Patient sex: M
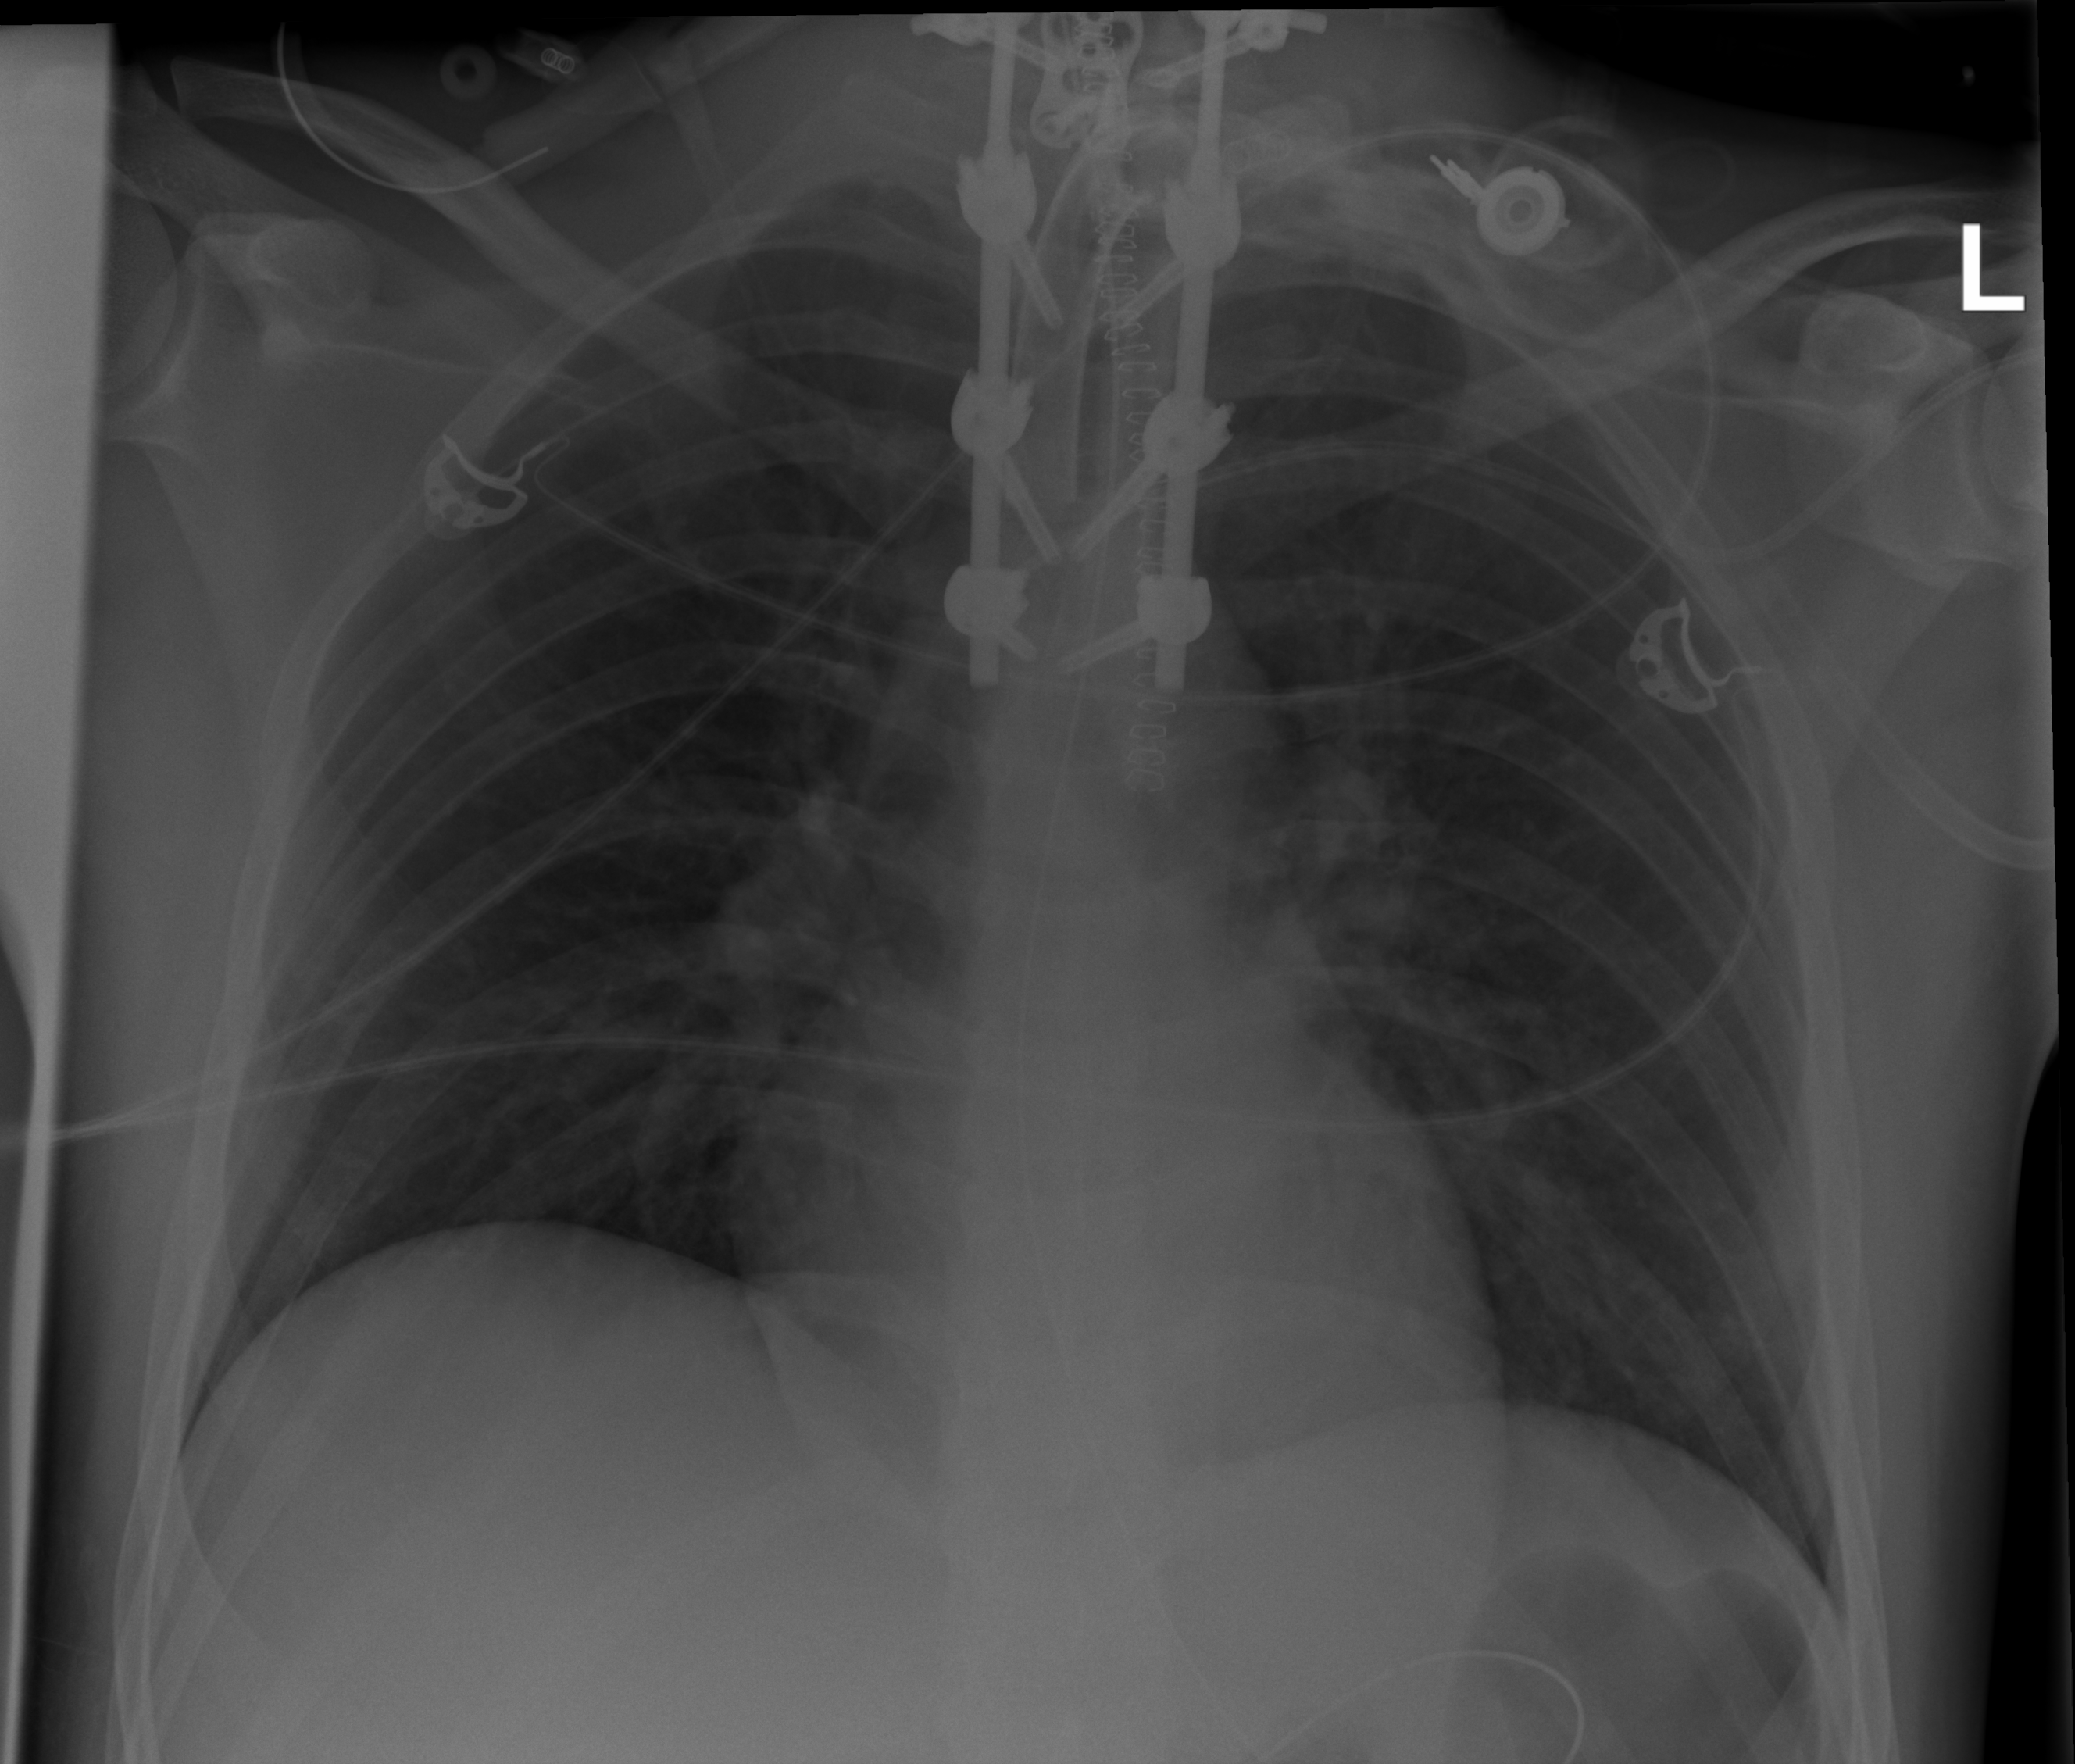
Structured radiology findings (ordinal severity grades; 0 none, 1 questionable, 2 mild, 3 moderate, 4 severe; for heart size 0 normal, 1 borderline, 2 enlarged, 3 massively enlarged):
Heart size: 0
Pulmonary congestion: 0
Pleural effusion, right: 0
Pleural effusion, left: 1
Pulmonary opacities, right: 0
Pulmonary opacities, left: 2
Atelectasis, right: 0
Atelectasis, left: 2